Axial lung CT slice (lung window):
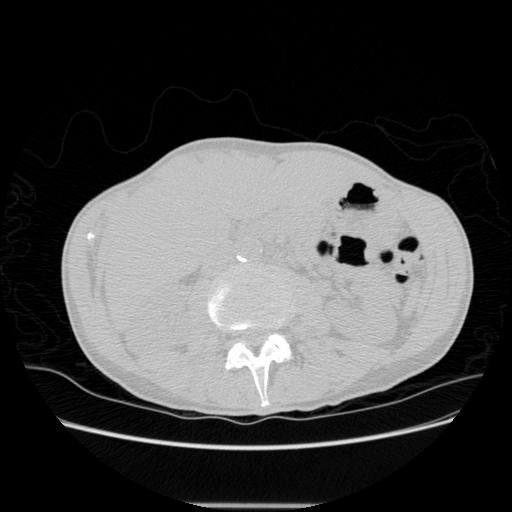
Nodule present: no